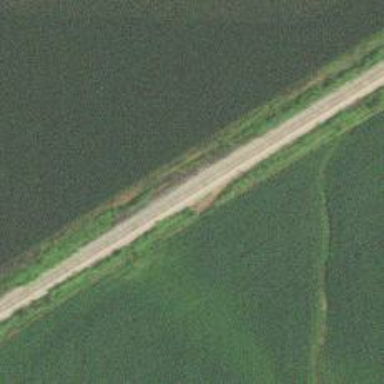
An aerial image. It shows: Railway track.